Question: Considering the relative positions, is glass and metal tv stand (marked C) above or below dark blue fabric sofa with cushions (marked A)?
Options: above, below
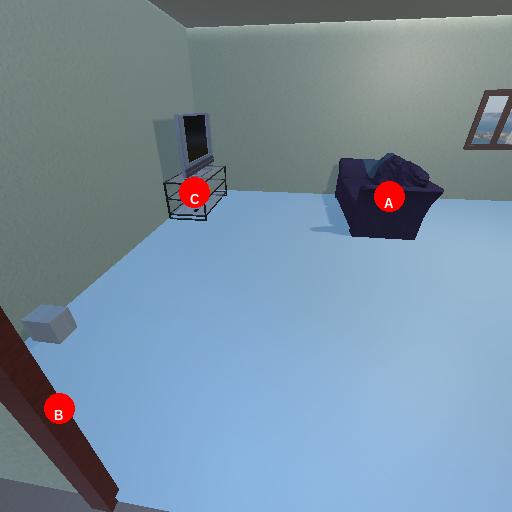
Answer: above